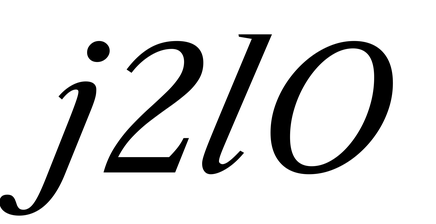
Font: LibreCaslonText-Italic_Italic